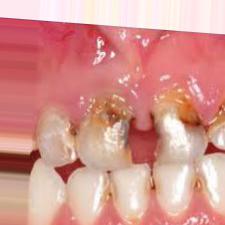
Condition: Caries